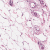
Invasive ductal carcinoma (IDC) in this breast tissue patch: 0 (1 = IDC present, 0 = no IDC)